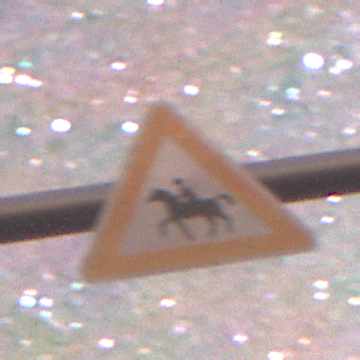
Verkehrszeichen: ReiterRechts
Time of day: Night
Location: Outdoor (Nature)
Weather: Clear
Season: NotSpecified
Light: Natural